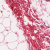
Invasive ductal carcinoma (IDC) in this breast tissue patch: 0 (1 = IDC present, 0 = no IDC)